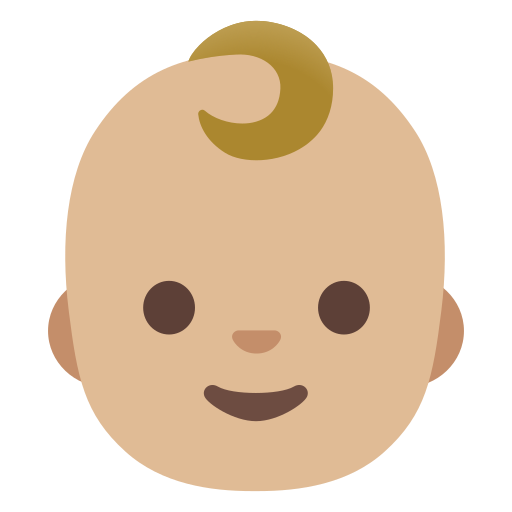
Emoji: 👶🏼